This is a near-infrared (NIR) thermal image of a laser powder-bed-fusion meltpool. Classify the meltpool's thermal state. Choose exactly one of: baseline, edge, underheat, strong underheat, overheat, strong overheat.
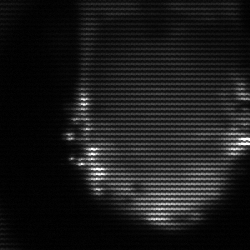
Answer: baseline